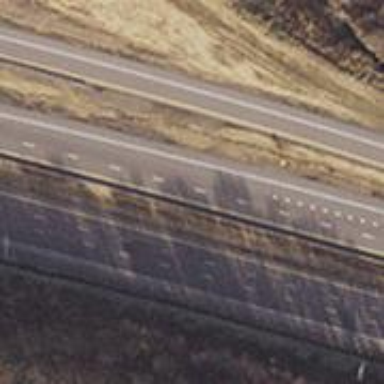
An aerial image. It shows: Motorway.